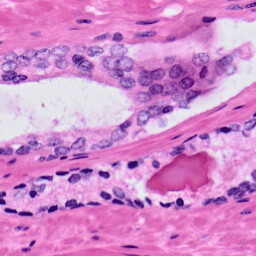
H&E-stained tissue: Prostate